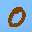
Label: 0